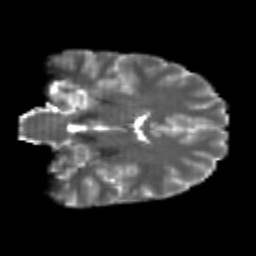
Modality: T2w
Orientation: coronal
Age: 25
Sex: male
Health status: healthy
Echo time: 0.074 s